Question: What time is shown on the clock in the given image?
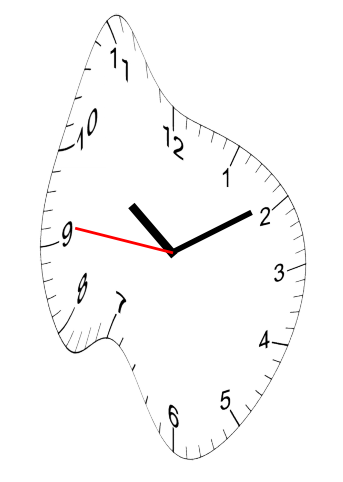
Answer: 10:09:46